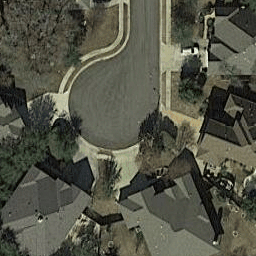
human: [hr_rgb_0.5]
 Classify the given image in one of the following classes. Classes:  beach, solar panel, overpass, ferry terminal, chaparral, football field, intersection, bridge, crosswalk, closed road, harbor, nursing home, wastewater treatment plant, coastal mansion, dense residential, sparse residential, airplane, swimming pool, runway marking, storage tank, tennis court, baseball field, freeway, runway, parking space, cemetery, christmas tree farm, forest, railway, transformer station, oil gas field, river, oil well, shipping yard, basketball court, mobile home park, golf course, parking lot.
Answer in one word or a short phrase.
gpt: closed road